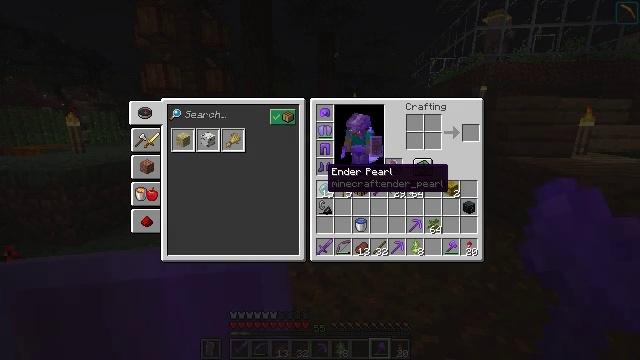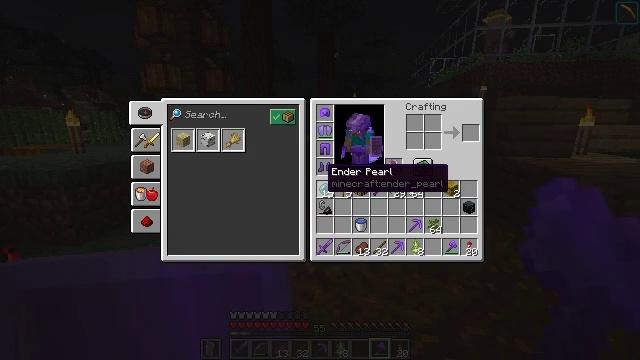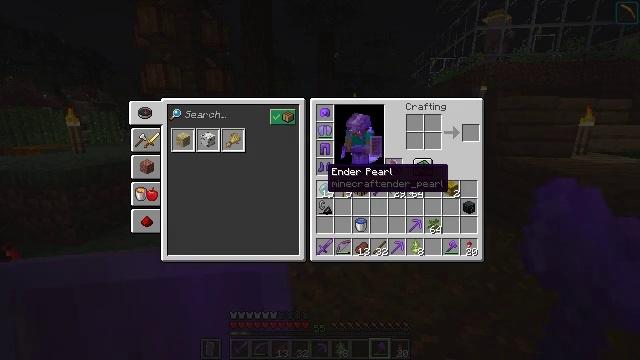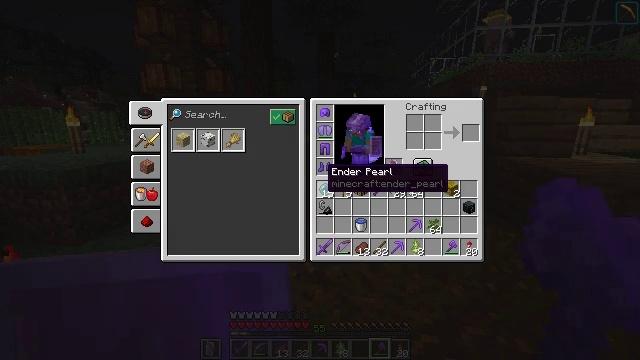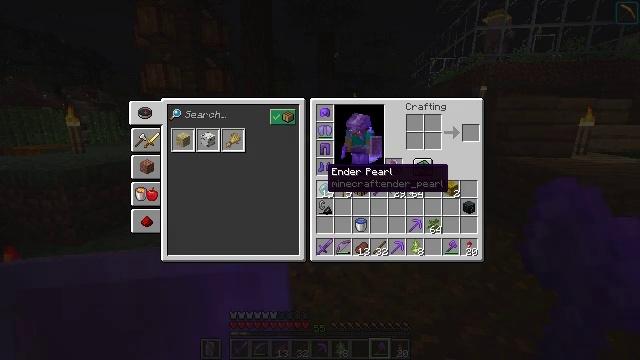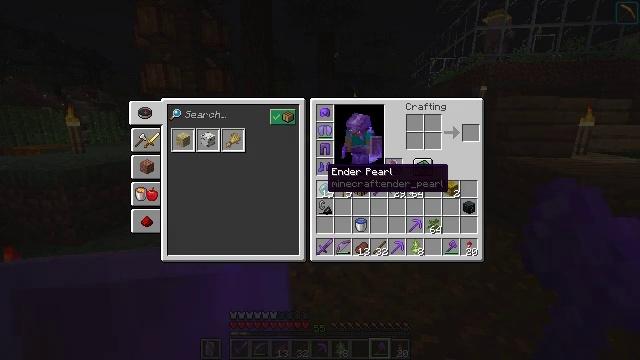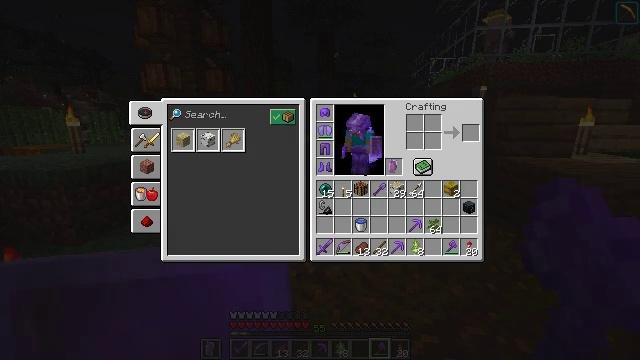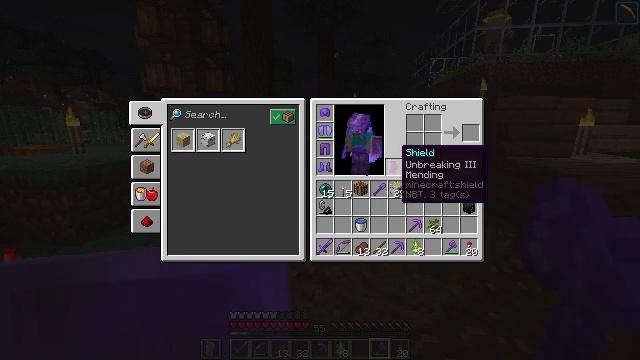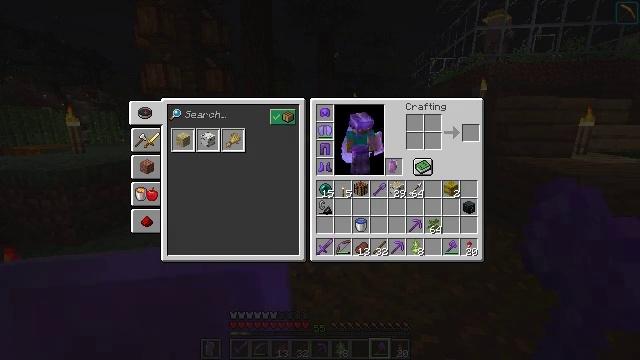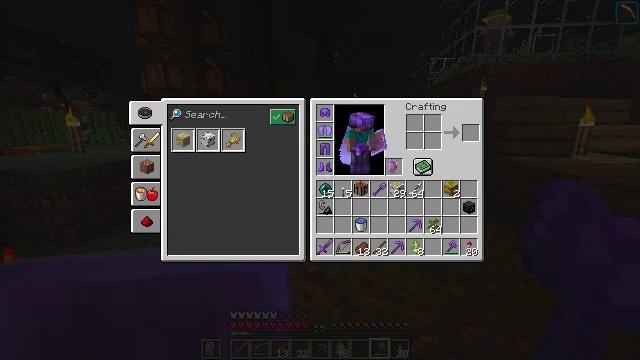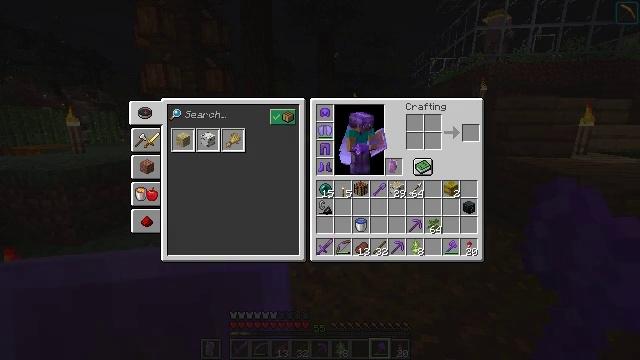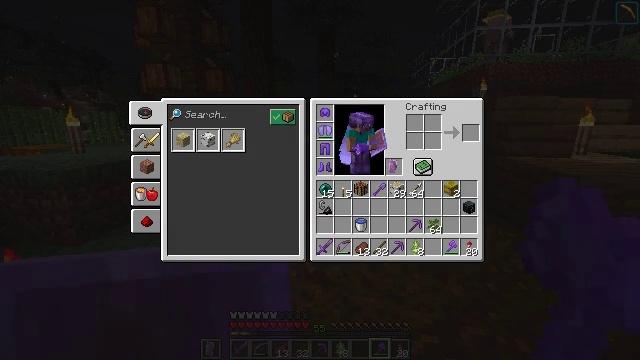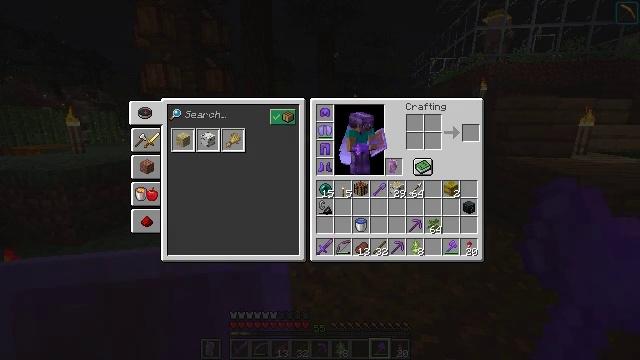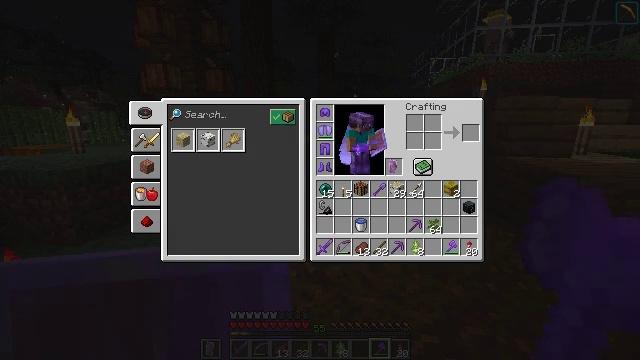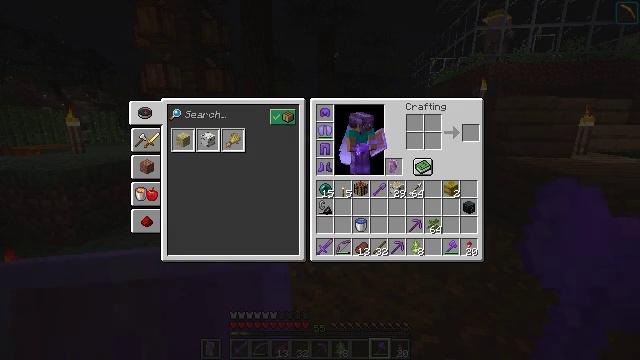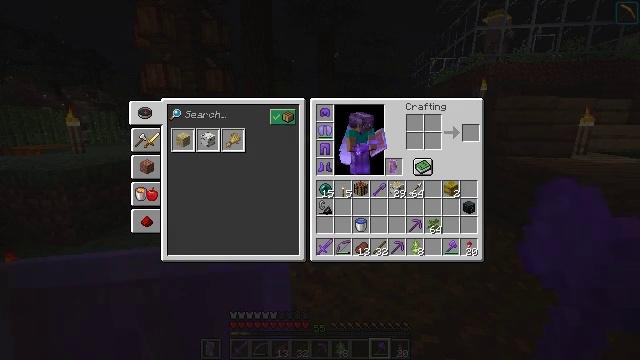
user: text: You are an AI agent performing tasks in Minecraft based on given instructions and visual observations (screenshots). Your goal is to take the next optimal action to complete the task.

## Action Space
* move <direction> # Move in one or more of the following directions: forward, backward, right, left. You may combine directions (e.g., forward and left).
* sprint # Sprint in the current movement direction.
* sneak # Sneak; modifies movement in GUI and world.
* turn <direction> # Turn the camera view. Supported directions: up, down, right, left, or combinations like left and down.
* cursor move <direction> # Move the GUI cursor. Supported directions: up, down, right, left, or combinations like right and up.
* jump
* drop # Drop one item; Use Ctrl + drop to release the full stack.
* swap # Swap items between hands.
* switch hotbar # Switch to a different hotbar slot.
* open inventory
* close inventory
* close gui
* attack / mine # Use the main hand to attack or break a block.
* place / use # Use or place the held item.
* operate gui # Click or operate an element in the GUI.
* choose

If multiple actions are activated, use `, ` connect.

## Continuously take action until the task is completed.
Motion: motion action
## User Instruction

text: Gather bee nest from a tree in the forest.
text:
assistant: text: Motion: no_op
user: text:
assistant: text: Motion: no_op
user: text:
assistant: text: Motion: no_op
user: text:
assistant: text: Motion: no_op
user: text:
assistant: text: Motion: no_op
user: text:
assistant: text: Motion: turn right
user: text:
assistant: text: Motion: turn right and up
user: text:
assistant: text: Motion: turn right and up
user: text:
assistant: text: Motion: turn right
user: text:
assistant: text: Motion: no_op
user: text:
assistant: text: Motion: no_op
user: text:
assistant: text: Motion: no_op
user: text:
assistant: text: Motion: no_op
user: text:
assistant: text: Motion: no_op
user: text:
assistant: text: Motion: no_op
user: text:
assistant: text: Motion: no_op
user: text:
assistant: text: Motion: no_op
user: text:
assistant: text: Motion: no_op
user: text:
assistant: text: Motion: no_op
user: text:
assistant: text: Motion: no_op
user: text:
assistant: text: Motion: no_op
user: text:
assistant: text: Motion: no_op
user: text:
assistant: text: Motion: no_op
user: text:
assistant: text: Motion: no_op
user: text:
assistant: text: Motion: no_op
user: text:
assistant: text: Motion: no_op
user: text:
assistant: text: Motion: no_op
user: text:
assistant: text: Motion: no_op
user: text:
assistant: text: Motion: no_op
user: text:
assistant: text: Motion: no_op